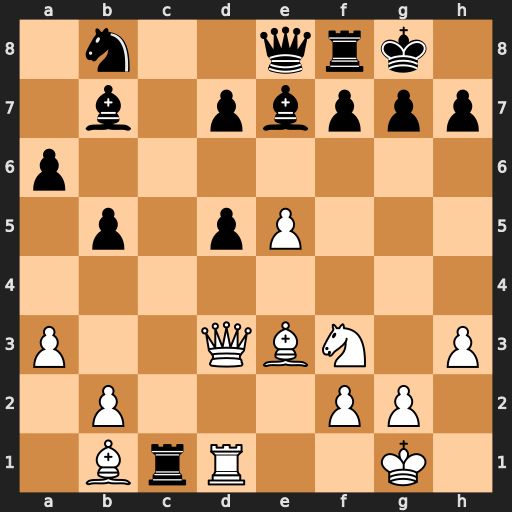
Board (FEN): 1n2qrk1/1b1pbppp/p7/1p1pP3/8/P2QBN1P/1P3PP1/1BrR2K1
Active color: w
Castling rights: -
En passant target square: -
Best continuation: Qxh7#